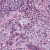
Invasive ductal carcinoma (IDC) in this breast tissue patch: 1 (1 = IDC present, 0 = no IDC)